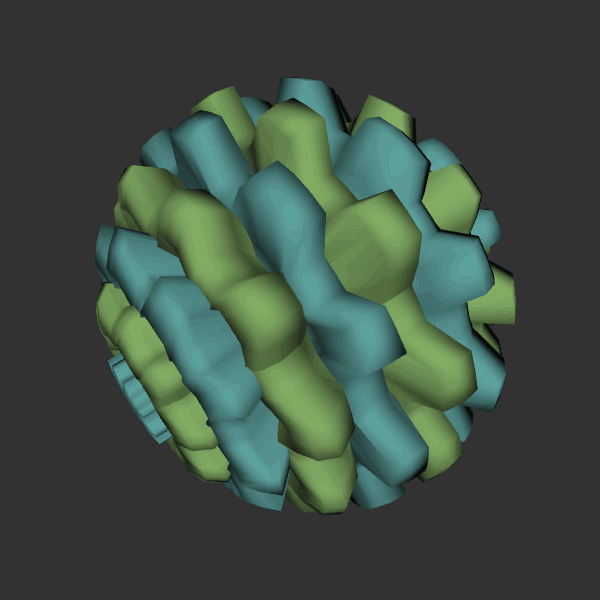
Background: dark